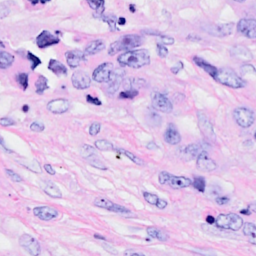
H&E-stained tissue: Breast